Interaction volume radius: 10 \u00c5
Interaction volume height: 10 \u00c5
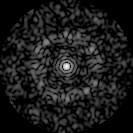
Disorder parameter: 0.8463